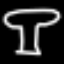
Label: mushroom